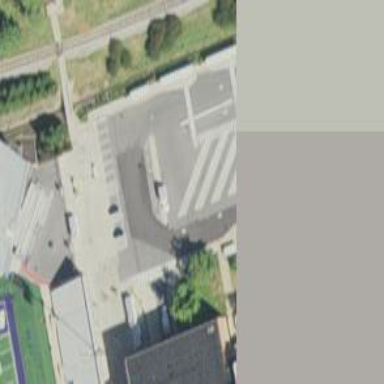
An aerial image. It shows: Bus station that also serves as public transport station.